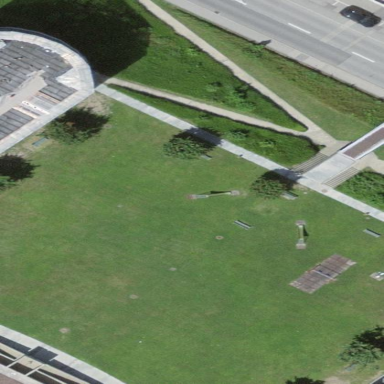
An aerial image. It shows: Lovely park for leisure and relaxation.